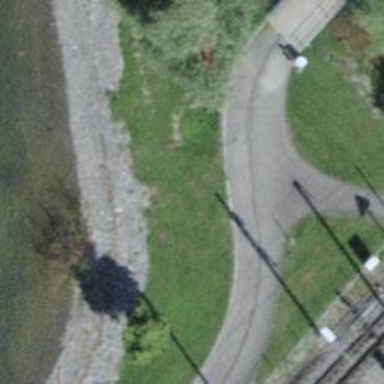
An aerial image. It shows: Bench for seating.